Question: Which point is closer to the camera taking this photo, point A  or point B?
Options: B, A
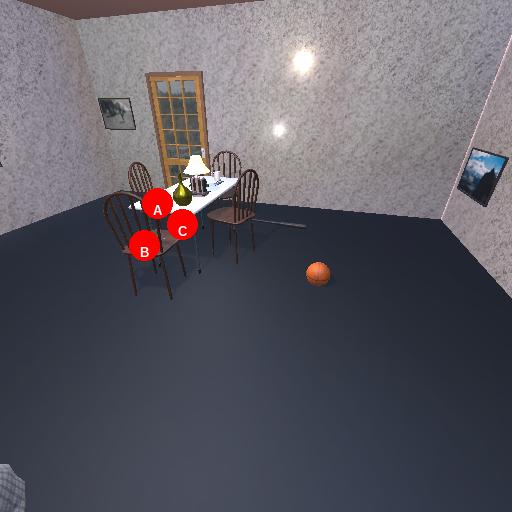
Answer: B